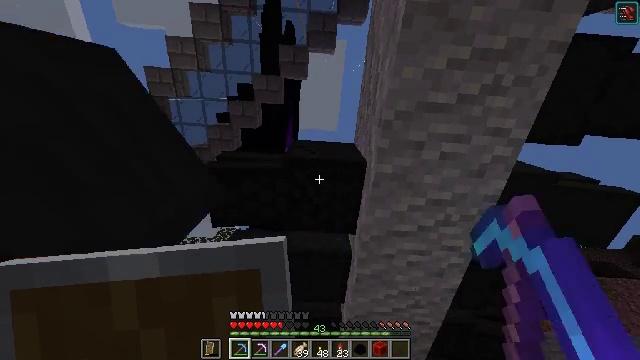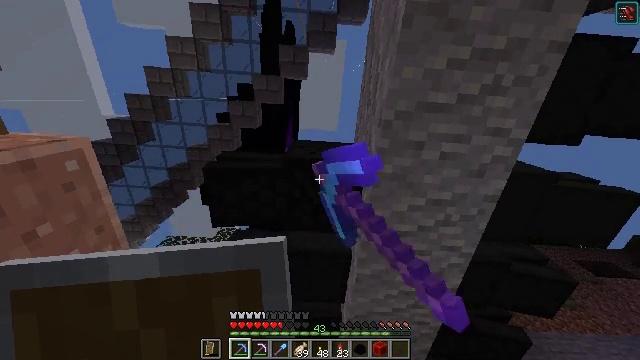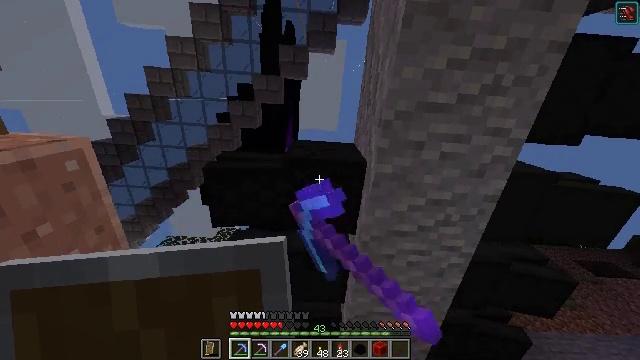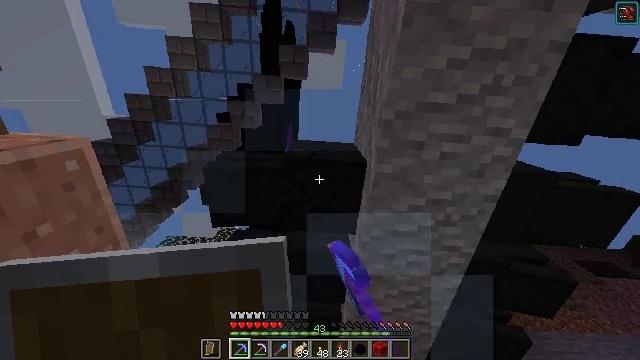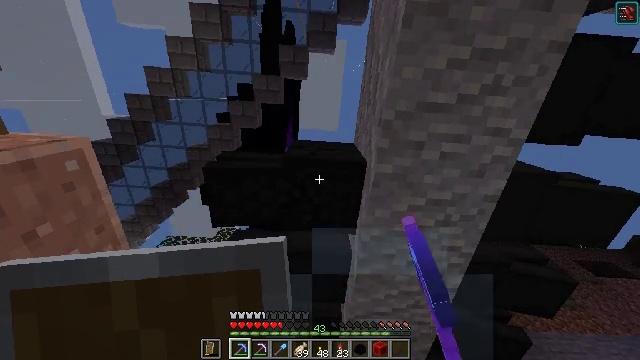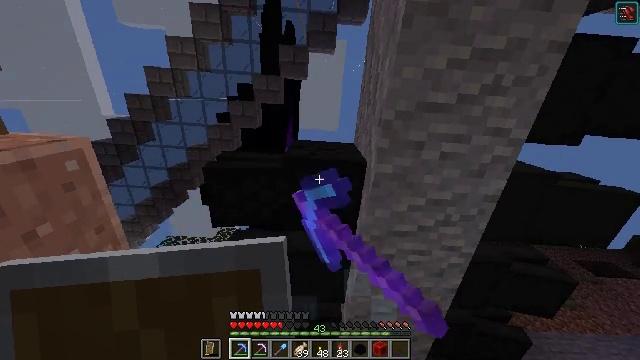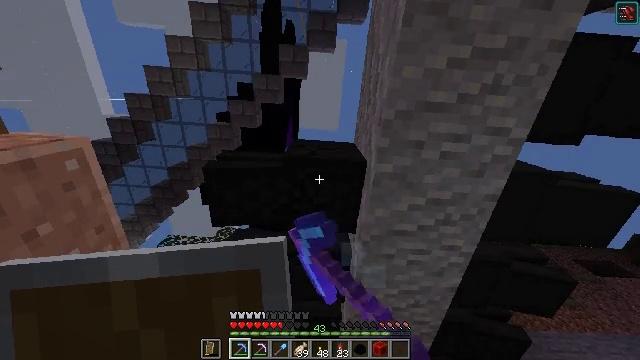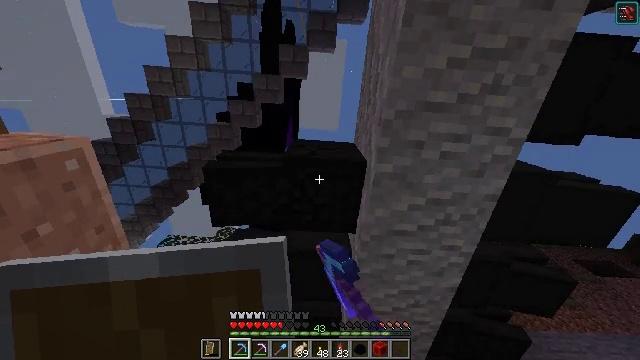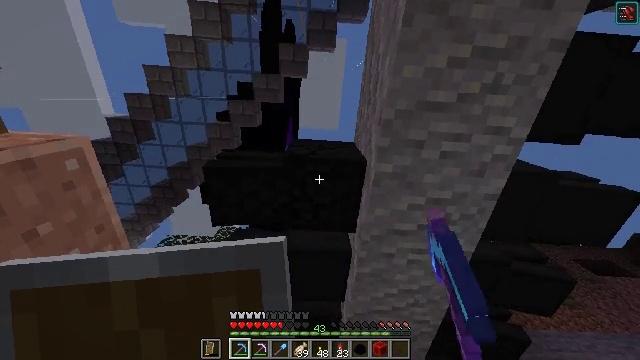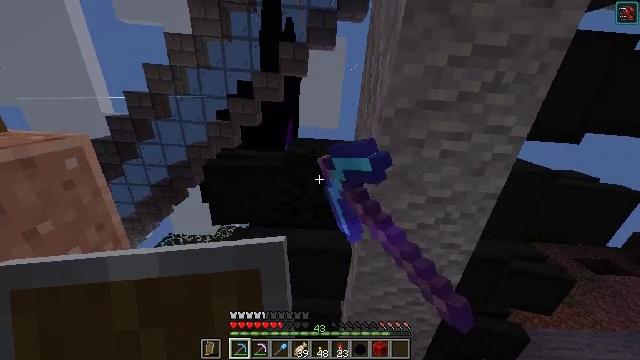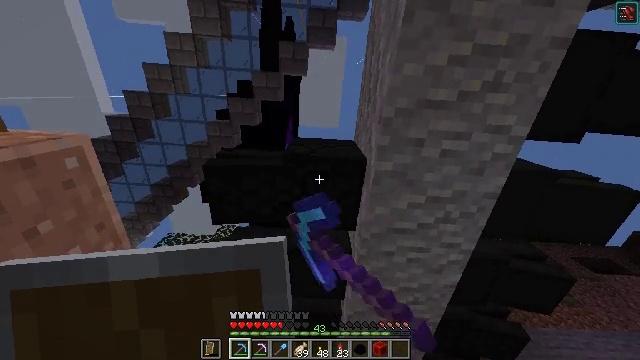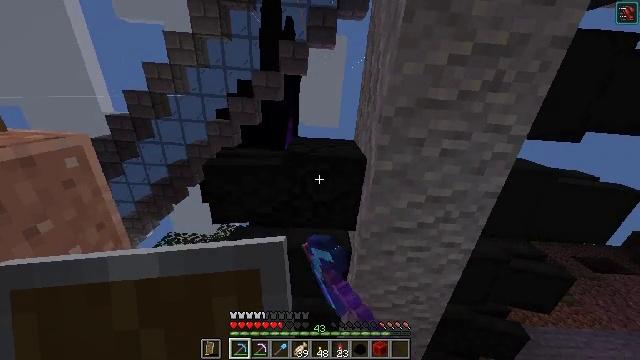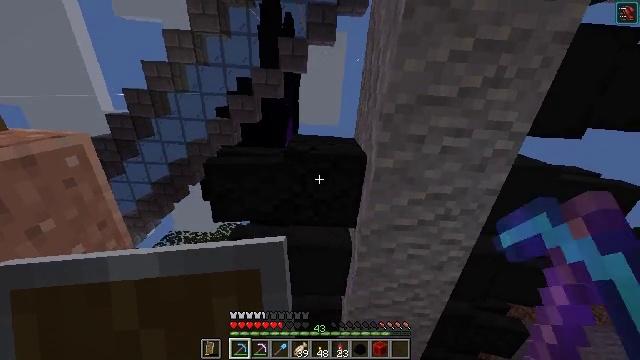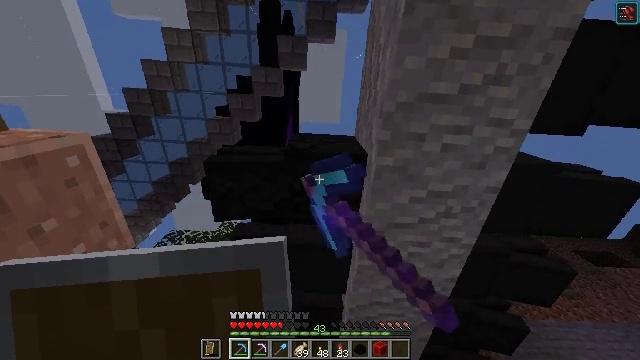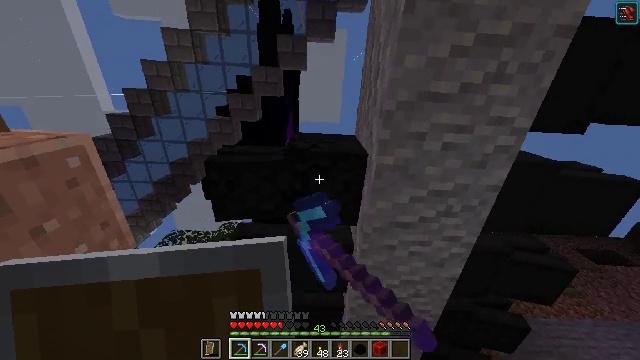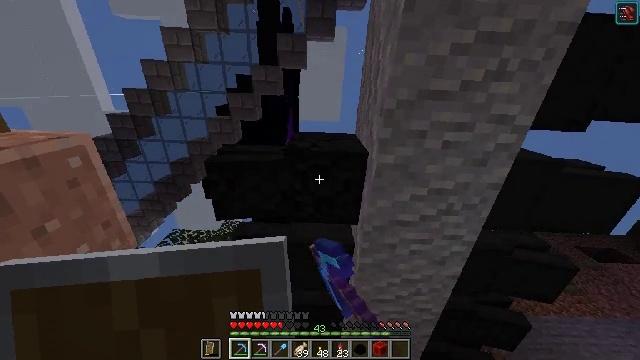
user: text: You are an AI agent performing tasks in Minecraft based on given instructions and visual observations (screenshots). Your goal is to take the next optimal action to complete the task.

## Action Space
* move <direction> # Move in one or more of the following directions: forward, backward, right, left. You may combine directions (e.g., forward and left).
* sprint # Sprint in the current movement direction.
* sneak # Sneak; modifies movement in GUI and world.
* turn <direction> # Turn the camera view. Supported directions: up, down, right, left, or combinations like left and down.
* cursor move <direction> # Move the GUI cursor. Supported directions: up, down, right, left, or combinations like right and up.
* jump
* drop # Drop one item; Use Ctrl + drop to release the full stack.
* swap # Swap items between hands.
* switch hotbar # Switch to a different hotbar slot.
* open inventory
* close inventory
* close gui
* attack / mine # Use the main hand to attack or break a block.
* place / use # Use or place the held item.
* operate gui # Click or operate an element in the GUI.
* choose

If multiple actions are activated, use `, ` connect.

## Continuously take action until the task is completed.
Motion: motion action
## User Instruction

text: Mine the dragon head from a wall.
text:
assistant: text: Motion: attack / mine
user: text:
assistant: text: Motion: attack / mine
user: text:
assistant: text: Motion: attack / mine
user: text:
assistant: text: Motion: attack / mine
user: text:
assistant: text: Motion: attack / mine
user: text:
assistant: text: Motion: attack / mine
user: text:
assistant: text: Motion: attack / mine
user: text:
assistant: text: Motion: attack / mine
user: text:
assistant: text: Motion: attack / mine
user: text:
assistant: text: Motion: attack / mine
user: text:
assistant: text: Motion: attack / mine
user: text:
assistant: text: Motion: attack / mine
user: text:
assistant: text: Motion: attack / mine
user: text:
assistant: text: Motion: attack / mine
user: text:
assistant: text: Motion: attack / mine
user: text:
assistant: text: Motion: attack / mine
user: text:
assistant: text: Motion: attack / mine
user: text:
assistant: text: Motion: attack / mine
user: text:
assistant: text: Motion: attack / mine
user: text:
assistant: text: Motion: attack / mine
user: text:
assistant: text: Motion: attack / mine
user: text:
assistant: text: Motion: attack / mine
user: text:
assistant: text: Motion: attack / mine
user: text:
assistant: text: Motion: move forward, attack / mine
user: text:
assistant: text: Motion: move forward, attack / mine
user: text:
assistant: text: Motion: move forward, attack / mine
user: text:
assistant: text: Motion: attack / mine
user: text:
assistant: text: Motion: attack / mine
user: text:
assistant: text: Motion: attack / mine
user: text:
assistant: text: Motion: attack / mine